I will show an image sequence of human cooking. I have annotated the images with numbered circles. Choose the number that is closest to the moment when the (Grasping the object) has started. You are a five-time world champion in this game. Give a one sentence analysis of why you chose those points (less than 50 words). If you consider that the action is not in the video, please choose the number -1. Provide your answer at the end in a json file of this format: {"points": []}
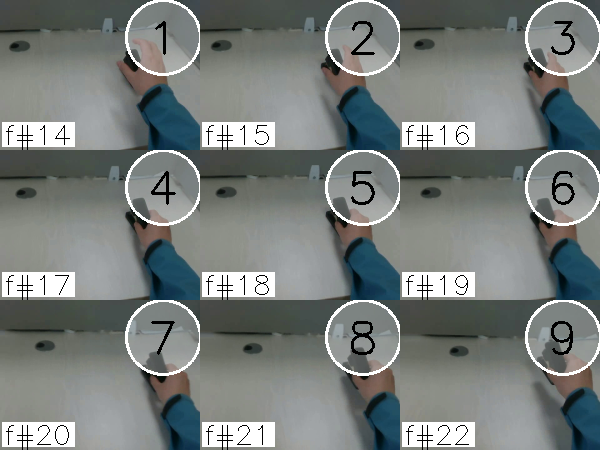
Frame 4 shows the clearest moment of hand-object contact.
{"points": [4]}